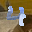
Label: 4